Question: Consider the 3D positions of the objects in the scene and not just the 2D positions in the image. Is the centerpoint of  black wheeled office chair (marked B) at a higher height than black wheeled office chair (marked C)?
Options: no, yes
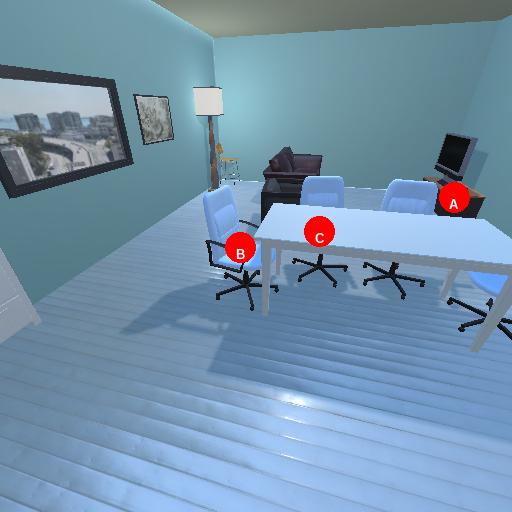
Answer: no